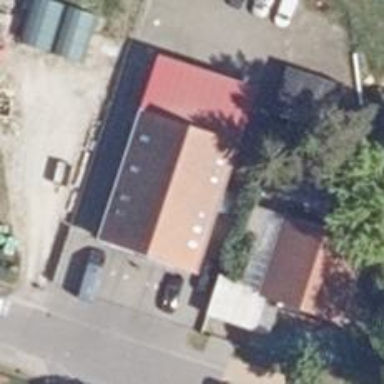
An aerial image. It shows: Car repair shop.